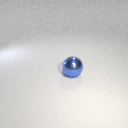
large blue metal sphere